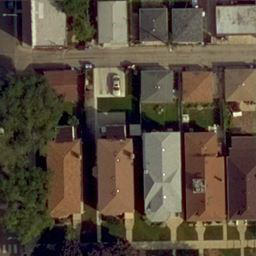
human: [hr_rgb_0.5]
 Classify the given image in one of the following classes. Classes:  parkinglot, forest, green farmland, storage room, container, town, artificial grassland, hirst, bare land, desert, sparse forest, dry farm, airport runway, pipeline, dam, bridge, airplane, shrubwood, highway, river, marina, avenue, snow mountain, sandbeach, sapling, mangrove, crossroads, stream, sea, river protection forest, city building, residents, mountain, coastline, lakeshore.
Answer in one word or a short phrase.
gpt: residents